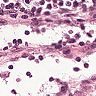
Metastatic tissue present: no